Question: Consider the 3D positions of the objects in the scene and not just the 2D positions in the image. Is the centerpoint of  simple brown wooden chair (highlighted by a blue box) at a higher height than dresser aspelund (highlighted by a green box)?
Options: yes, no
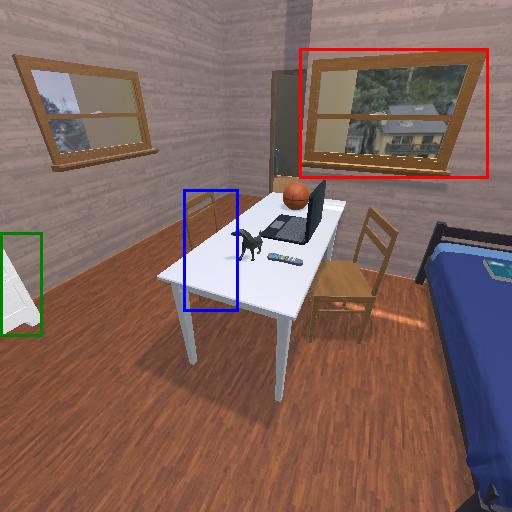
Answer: yes